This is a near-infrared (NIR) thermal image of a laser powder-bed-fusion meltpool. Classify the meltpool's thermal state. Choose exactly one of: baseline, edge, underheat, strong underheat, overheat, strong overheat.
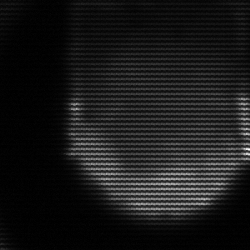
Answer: edge